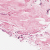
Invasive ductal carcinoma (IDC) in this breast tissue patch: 0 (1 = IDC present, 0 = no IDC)